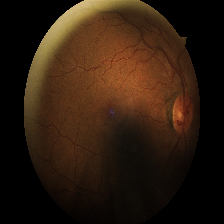
Diabetic retinopathy grade: Moderate